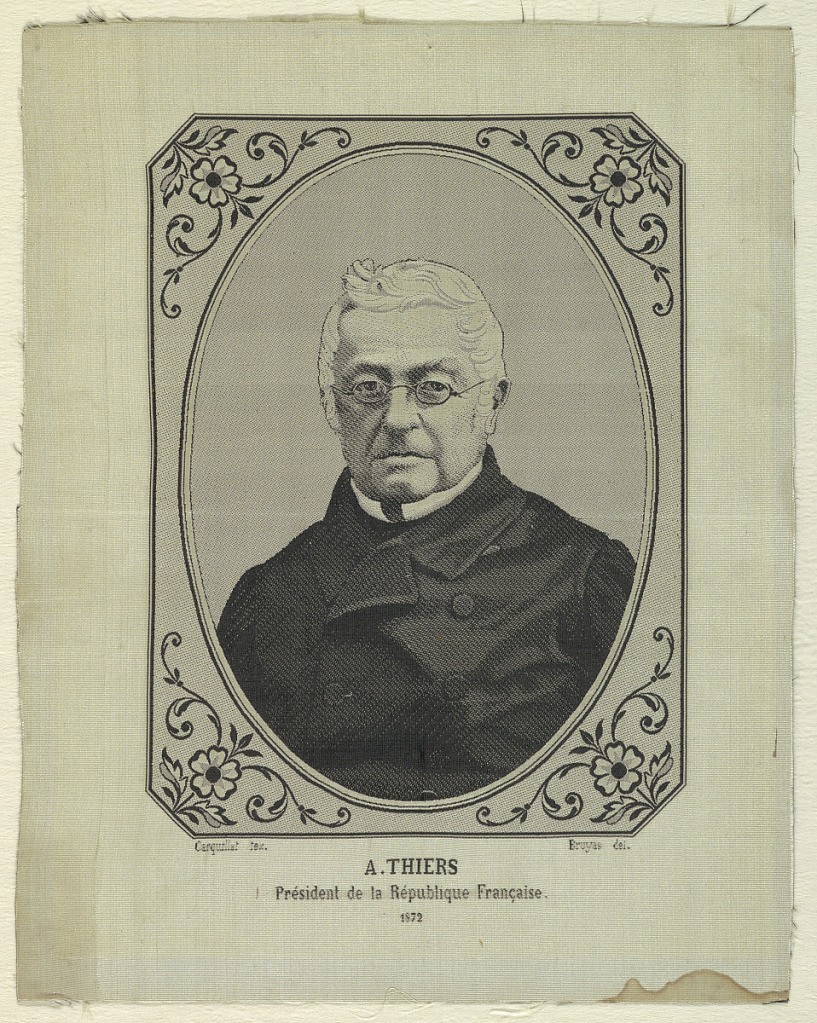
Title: Picture
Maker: Michel-Marie Carquillat, French, 1803–1884
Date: late 19th century
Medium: silk Technique: jacquard woven
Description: Portrait of Adolphe Thiers (French, 1871-1873), president of the French Republic, 1872.